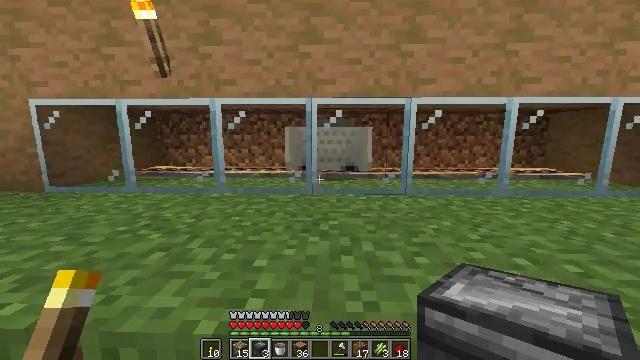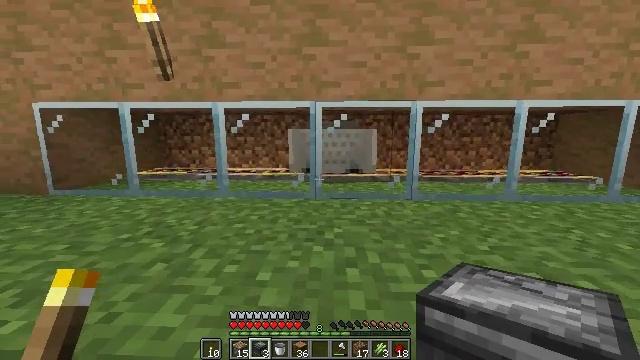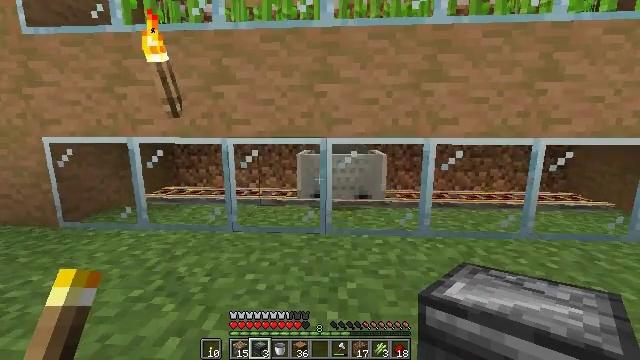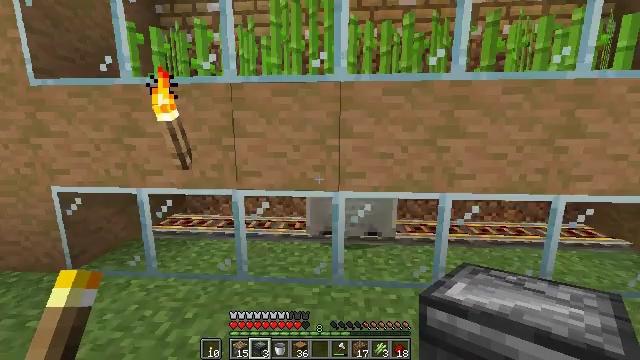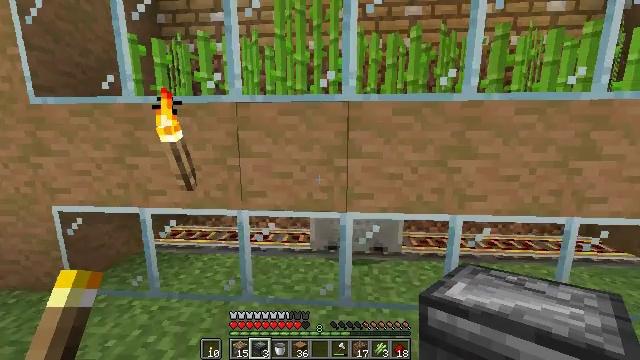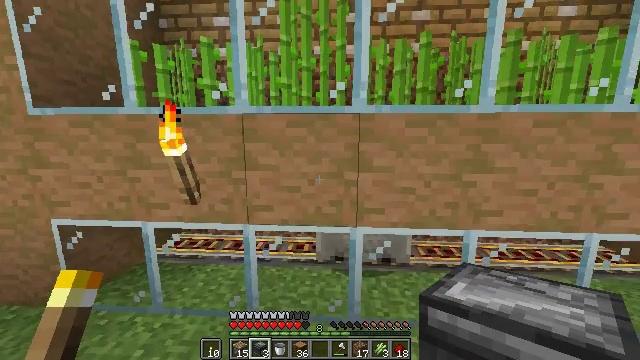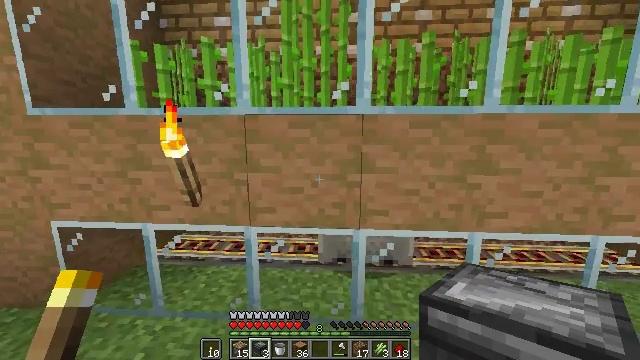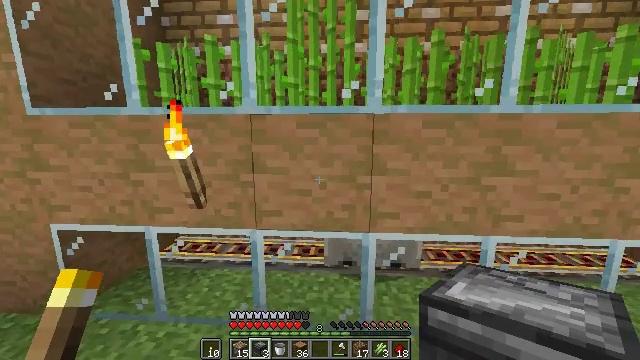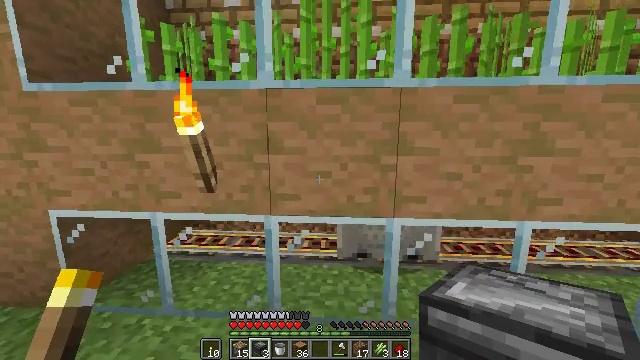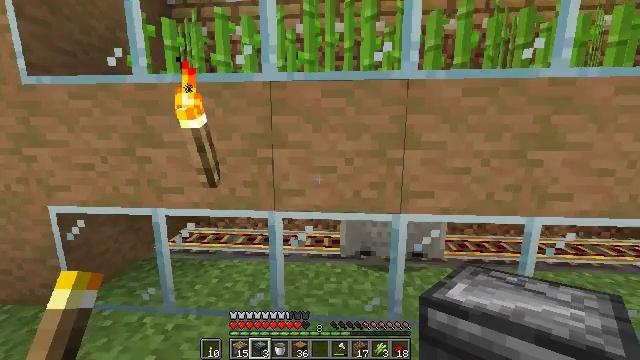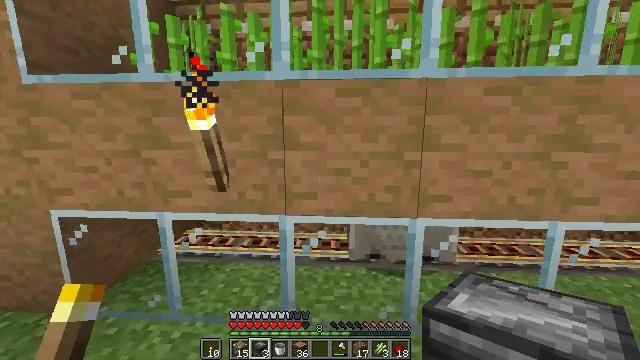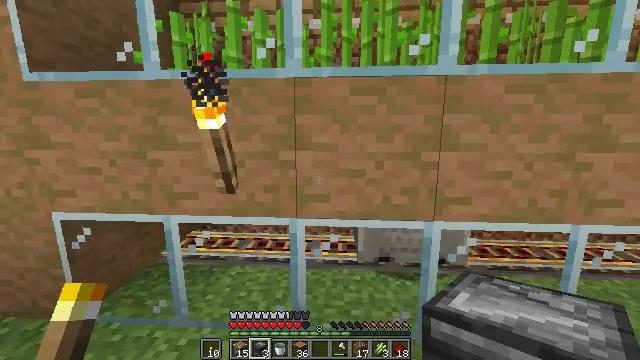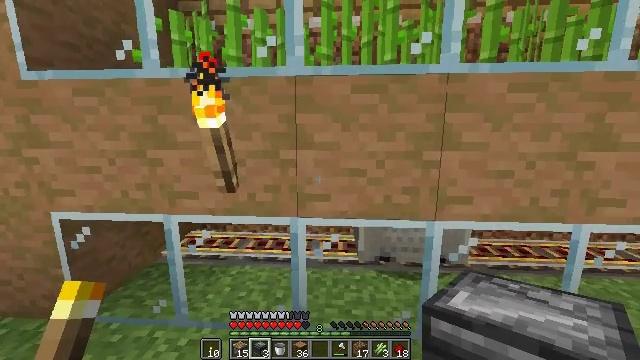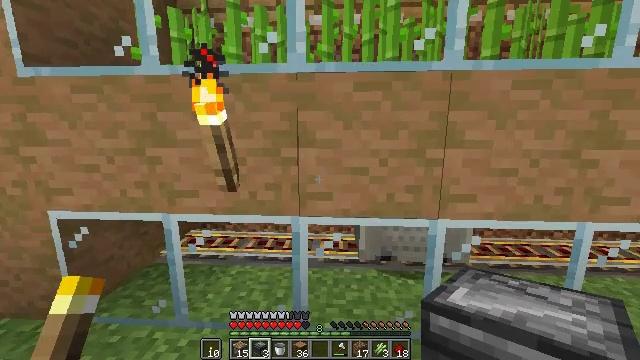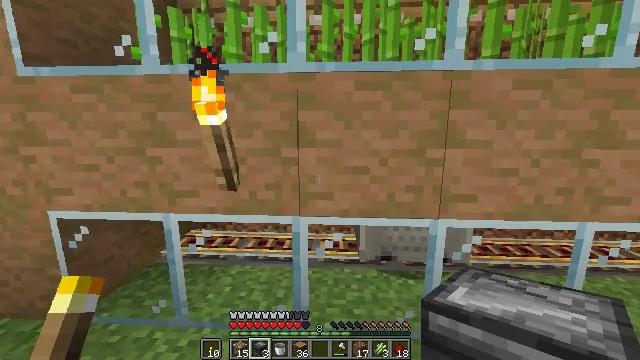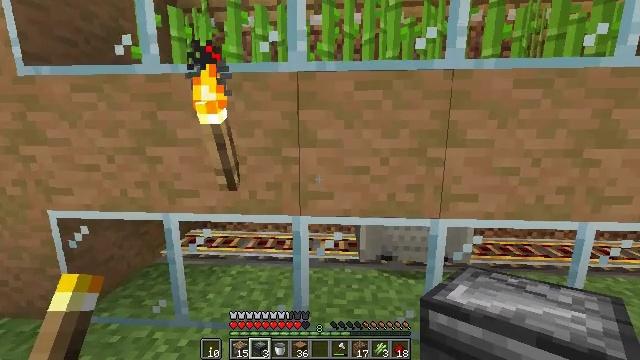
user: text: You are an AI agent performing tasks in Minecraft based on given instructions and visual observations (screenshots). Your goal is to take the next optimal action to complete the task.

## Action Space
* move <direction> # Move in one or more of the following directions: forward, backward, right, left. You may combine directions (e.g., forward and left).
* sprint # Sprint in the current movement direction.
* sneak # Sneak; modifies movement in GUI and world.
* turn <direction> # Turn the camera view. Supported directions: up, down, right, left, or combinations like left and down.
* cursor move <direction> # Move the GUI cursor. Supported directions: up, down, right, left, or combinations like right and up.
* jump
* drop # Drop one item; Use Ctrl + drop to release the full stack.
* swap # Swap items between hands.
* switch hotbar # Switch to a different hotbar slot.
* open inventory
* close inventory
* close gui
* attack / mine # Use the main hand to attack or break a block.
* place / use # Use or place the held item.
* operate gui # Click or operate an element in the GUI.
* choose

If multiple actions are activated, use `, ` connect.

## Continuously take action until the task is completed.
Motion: motion action
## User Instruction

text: Break the stripped jungle log.
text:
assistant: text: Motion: move forward and move left, jump
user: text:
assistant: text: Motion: move forward and move left, jump
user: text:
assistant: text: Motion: move forward and move left, jump
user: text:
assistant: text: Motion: move forward and move left, jump
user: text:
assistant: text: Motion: move forward and move left, jump
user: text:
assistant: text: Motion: move left
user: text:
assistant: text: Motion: move left
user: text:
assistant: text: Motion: no_op
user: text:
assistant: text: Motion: no_op
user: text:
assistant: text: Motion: no_op
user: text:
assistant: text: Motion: no_op
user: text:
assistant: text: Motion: no_op
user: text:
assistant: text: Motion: no_op
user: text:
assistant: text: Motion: no_op
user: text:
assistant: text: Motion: no_op
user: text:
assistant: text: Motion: no_op
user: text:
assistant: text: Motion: no_op
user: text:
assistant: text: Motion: no_op
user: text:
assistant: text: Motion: no_op
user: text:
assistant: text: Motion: no_op
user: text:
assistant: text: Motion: no_op
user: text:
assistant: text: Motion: no_op
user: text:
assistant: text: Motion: no_op
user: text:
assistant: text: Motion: no_op
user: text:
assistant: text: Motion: no_op
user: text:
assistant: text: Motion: no_op
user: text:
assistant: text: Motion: no_op
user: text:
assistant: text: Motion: no_op
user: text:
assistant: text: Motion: no_op
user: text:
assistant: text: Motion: move left